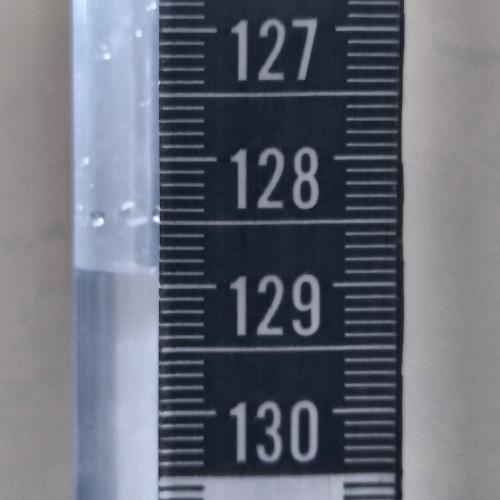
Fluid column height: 128.9 cm